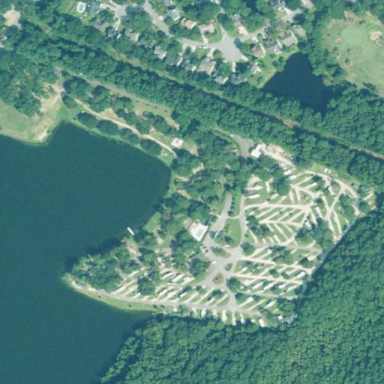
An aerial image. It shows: Caravan site for tourism.